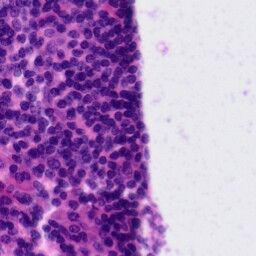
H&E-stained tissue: Tonsil